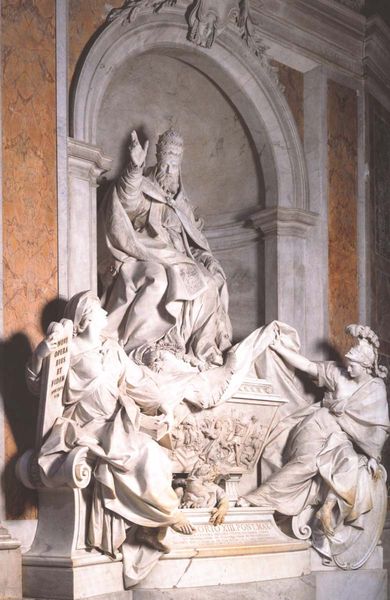
Titel: Grabmal für Papst Gregor XIII.
Künstler: Camillo Rusconi
Standort: Rom, S. Pietro (EU - I - Latium)
Schlagwörter: gruppe, hand, mann, frauen, sitzen, brust, busen, frau, hut, hüte, kleid, kopfbedeckungen, marmor, säulen, weiss, tuch, bart, mütze, mützen, architektur, barock, falten, stein, tod, schauen, kirche, gewand, mantel, krone, renaissance, statue, kopfbedeckung, bogen, italien, rundbogen, papst, thron, tafel, weib, inschrift, büste, stuck, zeigen, nische, religion, soldat, helm, trohn, tron, allegorie, kathedrale, rom, schnörkel, helme, sarg, grab, griechen, segen, segnen, vatikan, gebote, tiara, niesche, grabmal, grabmahl, sarkophag, tafeln, thronen, julius, pius, zehn gebote, dekalog, sculptur, skupturen, tronen